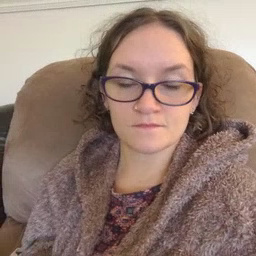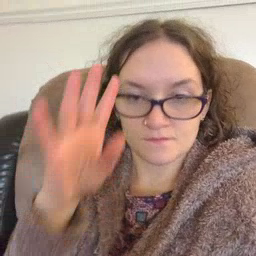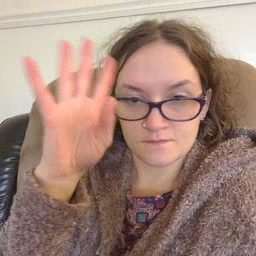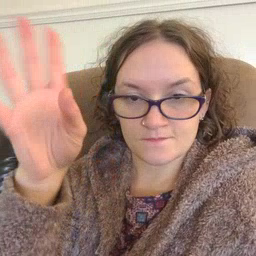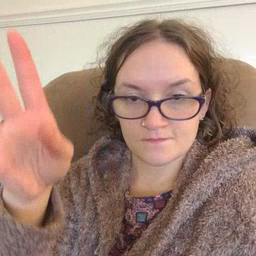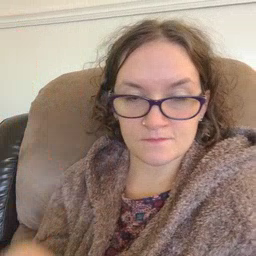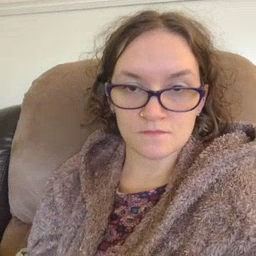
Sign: pretend